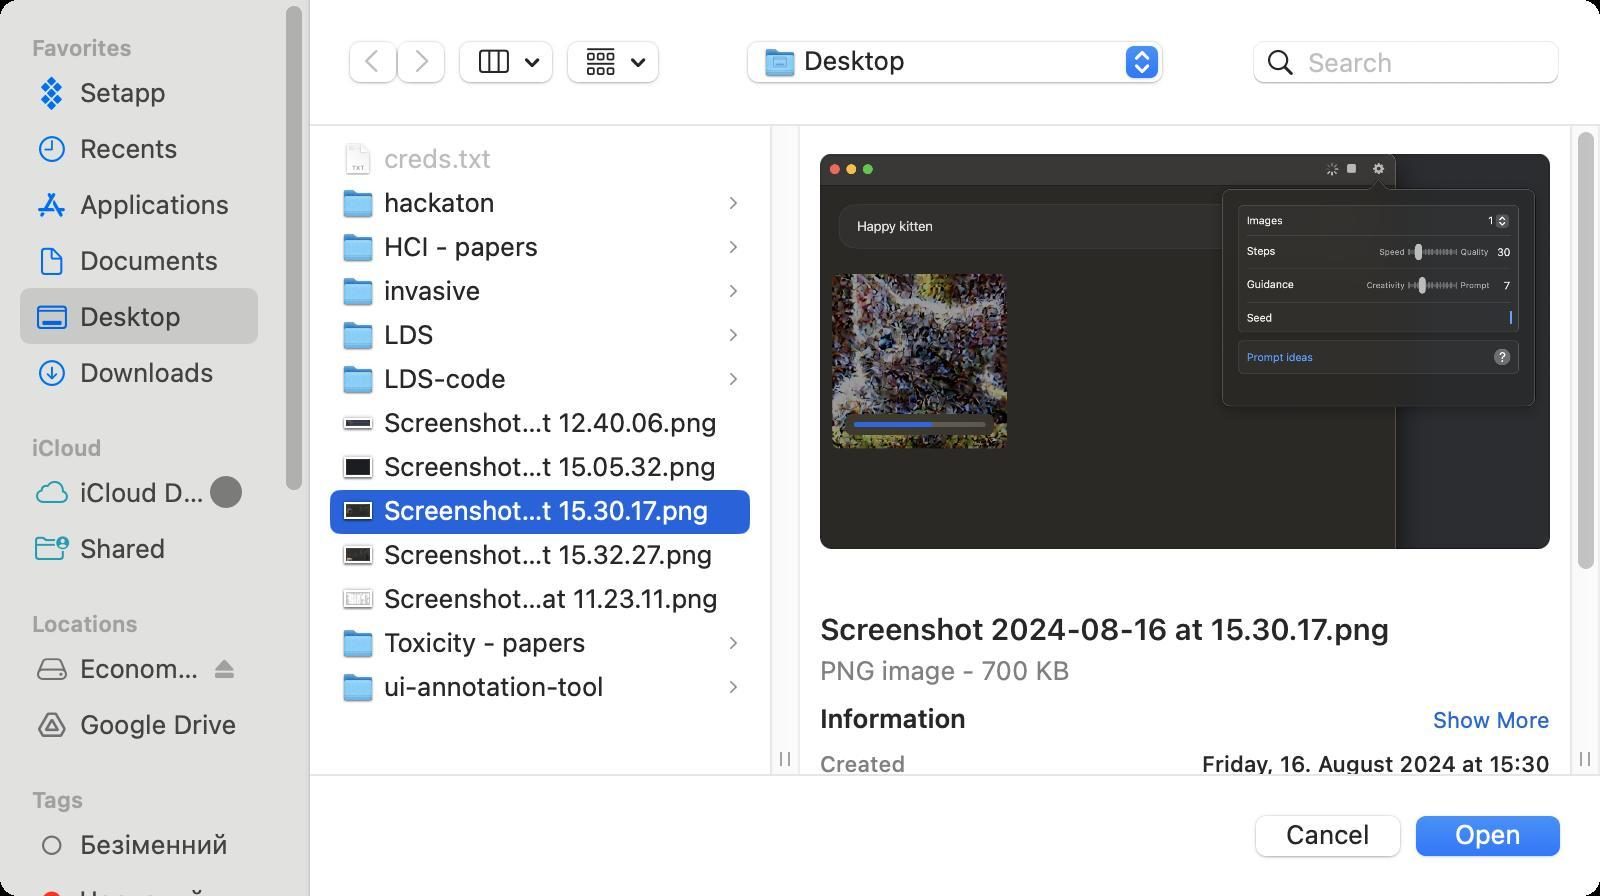
Accessibility tree:
{"name": "Open", "role": "AXWindow", "description": null, "role_description": "dialog", "value": null, "position": "464.00;175.00", "size": "800;448", "children": [{"name": null, "role": "AXSplitGroup", "description": null, "role_description": "split group", "value": null, "position": "0.00;0.00", "size": "800;448", "children": [{"name": null, "role": "AXScrollArea", "description": null, "role_description": "scroll area", "value": null, "position": "0.00;0.00", "size": "154;448", "children": [{"name": null, "role": "AXOutline", "description": "sidebar", "role_description": "outline", "value": null, "position": "0.00;0.00", "size": "139;814", "children": [{"name": null, "role": "AXRow", "description": null, "role_description": "outline row", "value": null, "position": "0.00;13.00", "size": "139;19", "children": [{"name": null, "role": "AXCell", "description": null, "role_description": "cell", "value": null, "position": "10.00;13.00", "size": "119;19", "children": [{"name": null, "role": "AXStaticText", "description": null, "role_description": "text", "value": "Favorites", "position": "14.00;13.00", "size": "123;19", "children": []}]}]}, {"name": null, "role": "AXRow", "description": null, "role_description": "outline row", "value": null, "position": "0.00;32.00", "size": "139;28", "children": [{"name": null, "role": "AXCell", "description": null, "role_description": "cell", "value": null, "position": "10.00;32.00", "size": "119;28", "children": [{"name": null, "role": "AXStaticText", "description": null, "role_description": "text", "value": "Setapp", "position": "38.00;38.00", "size": "85;16", "children": []}, {"name": null, "role": "AXImage", "description": "", "role_description": "image", "value": null, "position": "19.00;37.00", "size": "14;19", "children": []}]}]}, {"name": null, "role": "AXRow", "description": null, "role_description": "outline row", "value": null, "position": "0.00;60.00", "size": "139;28", "children": [{"name": null, "role": "AXCell", "description": null, "role_description": "cell", "value": null, "position": "10.00;60.00", "size": "119;28", "children": [{"name": null, "role": "AXStaticText", "description": null, "role_description": "text", "value": "Recents", "position": "38.00;66.00", "size": "85;16", "children": []}, {"name": null, "role": "AXImage", "description": "clock", "role_description": "image", "value": null, "position": "18.50;67.00", "size": "15;15", "children": []}]}]}, {"name": null, "role": "AXRow", "description": null, "role_description": "outline row", "value": null, "position": "0.00;88.00", "size": "139;28", "children": [{"name": null, "role": "AXCell", "description": null, "role_description": "cell", "value": null, "position": "10.00;88.00", "size": "119;28", "children": [{"name": null, "role": "AXStaticText", "description": null, "role_description": "text", "value": "Applications", "position": "38.00;94.00", "size": "85;16", "children": []}, {"name": null, "role": "AXImage", "description": "", "role_description": "image", "value": null, "position": "17.50;94.50", "size": "17;15", "children": []}]}]}, {"name": null, "role": "AXRow", "description": null, "role_description": "outline row", "value": null, "position": "0.00;116.00", "size": "139;28", "children": [{"name": null, "role": "AXCell", "description": null, "role_description": "cell", "value": null, "position": "10.00;116.00", "size": "119;28", "children": [{"name": null, "role": "AXStaticText", "description": null, "role_description": "text", "value": "Documents", "position": "38.00;122.00", "size": "85;16", "children": []}, {"name": null, "role": "AXImage", "description": "document", "role_description": "image", "value": null, "position": "19.00;122.50", "size": "14;16", "children": []}]}]}, {"name": null, "role": "AXRow", "description": null, "role_description": "outline row", "value": null, "position": "0.00;144.00", "size": "139;28", "children": [{"name": null, "role": "AXCell", "description": null, "role_description": "cell", "value": null, "position": "10.00;144.00", "size": "119;28", "children": [{"name": null, "role": "AXStaticText", "description": null, "role_description": "text", "value": "Desktop", "position": "38.00;150.00", "size": "85;16", "children": []}, {"name": null, "role": "AXImage", "description": "", "role_description": "image", "value": null, "position": "17.00;151.50", "size": "18;14", "children": []}]}]}, {"name": null, "role": "AXRow", "description": null, "role_description": "outline row", "value": null, "position": "0.00;172.00", "size": "139;28", "children": [{"name": null, "role": "AXCell", "description": null, "role_description": "cell", "value": null, "position": "10.00;172.00", "size": "119;28", "children": [{"name": null, "role": "AXStaticText", "description": null, "role_description": "text", "value": "Downloads", "position": "38.00;178.00", "size": "85;16", "children": []}, {"name": null, "role": "AXImage", "description": "Arrow Down Circle", "role_description": "image", "value": null, "position": "18.50;179.00", "size": "15;15", "children": []}]}]}, {"name": null, "role": "AXRow", "description": null, "role_description": "outline row", "value": null, "position": "0.00;213.00", "size": "139;19", "children": [{"name": null, "role": "AXCell", "description": null, "role_description": "cell", "value": null, "position": "10.00;213.00", "size": "119;19", "children": [{"name": null, "role": "AXStaticText", "description": null, "role_description": "text", "value": "iCloud", "position": "14.00;213.00", "size": "123;19", "children": []}]}]}, {"name": null, "role": "AXRow", "description": null, "role_description": "outline row", "value": null, "position": "0.00;232.00", "size": "139;28", "children": [{"name": null, "role": "AXCell", "description": null, "role_description": "cell", "value": null, "position": "10.00;232.00", "size": "119;28", "children": [{"name": null, "role": "AXStaticText", "description": null, "role_description": "text", "value": "iCloud Drive", "position": "38.00;238.00", "size": "66;16", "children": []}, {"name": null, "role": "AXImage", "description": "iCloud", "role_description": "image", "value": null, "position": "17.00;238.50", "size": "18;14", "children": []}, {"name": null, "role": "AXProgressIndicator", "description": null, "role_description": "progress indicator", "value": 0.9999880790710449, "position": "104.00;237.00", "size": "18;18", "children": []}]}]}, {"name": null, "role": "AXRow", "description": null, "role_description": "outline row", "value": null, "position": "0.00;260.00", "size": "139;28", "children": [{"name": null, "role": "AXCell", "description": null, "role_description": "cell", "value": null, "position": "10.00;260.00", "size": "119;28", "children": [{"name": null, "role": "AXStaticText", "description": null, "role_description": "text", "value": "Shared", "position": "38.00;266.00", "size": "85;16", "children": []}, {"name": null, "role": "AXImage", "description": "Shared Folder", "role_description": "image", "value": null, "position": "16.00;266.00", "size": "20;15", "children": []}]}]}, {"name": null, "role": "AXRow", "description": null, "role_description": "outline row", "value": null, "position": "0.00;301.00", "size": "139;19", "children": [{"name": null, "role": "AXCell", "description": null, "role_description": "cell", "value": null, "position": "10.00;301.00", "size": "119;19", "children": [{"name": null, "role": "AXStaticText", "description": null, "role_description": "text", "value": "Locations", "position": "14.00;301.00", "size": "123;19", "children": []}]}]}, {"name": null, "role": "AXRow", "description": null, "role_description": "outline row", "value": null, "position": "0.00;320.00", "size": "139;28", "children": [{"name": null, "role": "AXCell", "description": null, "role_description": "cell", "value": null, "position": "10.00;320.00", "size": "119;28", "children": [{"name": null, "role": "AXStaticText", "description": null, "role_description": "text", "value": "EconomixX", "position": "38.00;326.00", "size": "66;16", "children": []}, {"name": null, "role": "AXImage", "description": "", "role_description": "image", "value": null, "position": "17.00;328.00", "size": "18;13", "children": []}, {"name": "Eject", "role": "AXButton", "description": "eject", "role_description": "button", "value": null, "position": "106.00;328.00", "size": "13;12", "children": []}]}]}, {"name": null, "role": "AXRow", "description": null, "role_description": "outline row", "value": null, "position": "0.00;348.00", "size": "139;28", "children": [{"name": null, "role": "AXCell", "description": null, "role_description": "cell", "value": null, "position": "10.00;348.00", "size": "119;28", "children": [{"name": null, "role": "AXStaticText", "description": null, "role_description": "text", "value": "Google Drive", "position": "38.00;354.00", "size": "85;16", "children": []}, {"name": null, "role": "AXImage", "description": "", "role_description": "image", "value": null, "position": "17.50;354.50", "size": "17;15", "children": []}]}]}, {"name": null, "role": "AXRow", "description": null, "role_description": "outline row", "value": null, "position": "0.00;389.00", "size": "139;19", "children": [{"name": null, "role": "AXCell", "description": null, "role_description": "cell", "value": null, "position": "10.00;389.00", "size": "119;19", "children": [{"name": null, "role": "AXStaticText", "description": null, "role_description": "text", "value": "Tags", "position": "14.00;389.00", "size": "123;19", "children": []}]}]}, {"name": null, "role": "AXRow", "description": null, "role_description": "outline row", "value": null, "position": "0.00;408.00", "size": "139;28", "children": [{"name": null, "role": "AXCell", "description": null, "role_description": "cell", "value": null, "position": "10.00;408.00", "size": "119;28", "children": [{"name": null, "role": "AXStaticText", "description": null, "role_description": "text", "value": "Безіменний", "position": "38.00;414.00", "size": "85;16", "children": []}, {"name": null, "role": "AXImage", "description": "", "role_description": "image", "value": null, "position": "20.00;416.50", "size": "12;12", "children": []}]}]}, {"name": null, "role": "AXRow", "description": null, "role_description": "outline row", "value": null, "position": "0.00;436.00", "size": "139;28", "children": [{"name": null, "role": "AXCell", "description": null, "role_description": "cell", "value": null, "position": "10.00;436.00", "size": "119;28", "children": [{"name": null, "role": "AXStaticText", "description": null, "role_description": "text", "value": "Червоний", "position": "38.00;442.00", "size": "85;16", "children": []}, {"name": null, "role": "AXImage", "description": "", "role_description": "image", "value": null, "position": "20.00;444.50", "size": "12;12", "children": []}]}]}, {"name": null, "role": "AXRow", "description": null, "role_description": "outline row", "value": null, "position": "0.00;464.00", "size": "139;28", "children": [{"name": null, "role": "AXCell", "description": null, "role_description": "cell", "value": null, "position": "10.00;464.00", "size": "119;28", "children": [{"name": null, "role": "AXStaticText", "description": null, "role_description": "text", "value": "Оранжевий", "position": "38.00;470.00", "size": "85;16", "children": []}, {"name": null, "role": "AXImage", "description": "", "role_description": "image", "value": null, "position": "20.00;472.50", "size": "12;12", "children": []}]}]}, {"name": null, "role": "AXRow", "description": null, "role_description": "outline row", "value": null, "position": "0.00;492.00", "size": "139;28", "children": [{"name": null, "role": "AXCell", "description": null, "role_description": "cell", "value": null, "position": "10.00;492.00", "size": "119;28", "children": [{"name": null, "role": "AXStaticText", "description": null, "role_description": "text", "value": "Жовтий", "position": "38.00;498.00", "size": "85;16", "children": []}, {"name": null, "role": "AXImage", "description": "", "role_description": "image", "value": null, "position": "20.00;500.50", "size": "12;12", "children": []}]}]}, {"name": null, "role": "AXRow", "description": null, "role_description": "outline row", "value": null, "position": "0.00;520.00", "size": "139;28", "children": [{"name": null, "role": "AXCell", "description": null, "role_description": "cell", "value": null, "position": "10.00;520.00", "size": "119;28", "children": [{"name": null, "role": "AXStaticText", "description": null, "role_description": "text", "value": "Зелений", "position": "38.00;526.00", "size": "85;16", "children": []}, {"name": null, "role": "AXImage", "description": "", "role_description": "image", "value": null, "position": "20.00;528.50", "size": "12;12", "children": []}]}]}, {"name": null, "role": "AXRow", "description": null, "role_description": "outline row", "value": null, "position": "0.00;548.00", "size": "139;28", "children": [{"name": null, "role": "AXCell", "description": null, "role_description": "cell", "value": null, "position": "10.00;548.00", "size": "119;28", "children": [{"name": null, "role": "AXStaticText", "description": null, "role_description": "text", "value": "Синій", "position": "38.00;554.00", "size": "85;16", "children": []}, {"name": null, "role": "AXImage", "description": "", "role_description": "image", "value": null, "position": "20.00;556.50", "size": "12;12", "children": []}]}]}, {"name": null, "role": "AXRow", "description": null, "role_description": "outline row", "value": null, "position": "0.00;576.00", "size": "139;28", "children": [{"name": null, "role": "AXCell", "description": null, "role_description": "cell", "value": null, "position": "10.00;576.00", "size": "119;28", "children": [{"name": null, "role": "AXStaticText", "description": null, "role_description": "text", "value": "Бузковий", "position": "38.00;582.00", "size": "85;16", "children": []}, {"name": null, "role": "AXImage", "description": "", "role_description": "image", "value": null, "position": "20.00;584.50", "size": "12;12", "children": []}]}]}, {"name": null, "role": "AXRow", "description": null, "role_description": "outline row", "value": null, "position": "0.00;604.00", "size": "139;28", "children": [{"name": null, "role": "AXCell", "description": null, "role_description": "cell", "value": null, "position": "10.00;604.00", "size": "119;28", "children": [{"name": null, "role": "AXStaticText", "description": null, "role_description": "text", "value": "Jonas's", "position": "38.00;610.00", "size": "85;16", "children": []}, {"name": null, "role": "AXImage", "description": "", "role_description": "image", "value": null, "position": "20.00;612.50", "size": "12;12", "children": []}]}]}, {"name": null, "role": "AXRow", "description": null, "role_description": "outline row", "value": null, "position": "0.00;632.00", "size": "139;28", "children": [{"name": null, "role": "AXCell", "description": null, "role_description": "cell", "value": null, "position": "10.00;632.00", "size": "119;28", "children": [{"name": null, "role": "AXStaticText", "description": null, "role_description": "text", "value": "Сірий", "position": "38.00;638.00", "size": "85;16", "children": []}, {"name": null, "role": "AXImage", "description": "", "role_description": "image", "value": null, "position": "20.00;640.50", "size": "12;12", "children": []}]}]}, {"name": null, "role": "AXRow", "description": null, "role_description": "outline row", "value": null, "position": "0.00;660.00", "size": "139;28", "children": [{"name": null, "role": "AXCell", "description": null, "role_description": "cell", "value": null, "position": "10.00;660.00", "size": "119;28", "children": [{"name": null, "role": "AXStaticText", "description": null, "role_description": "text", "value": "Робочий", "position": "38.00;666.00", "size": "85;16", "children": []}, {"name": null, "role": "AXImage", "description": "", "role_description": "image", "value": null, "position": "20.00;668.50", "size": "12;12", "children": []}]}]}, {"name": null, "role": "AXRow", "description": null, "role_description": "outline row", "value": null, "position": "0.00;688.00", "size": "139;28", "children": [{"name": null, "role": "AXCell", "description": null, "role_description": "cell", "value": null, "position": "10.00;688.00", "size": "119;28", "children": [{"name": null, "role": "AXStaticText", "description": null, "role_description": "text", "value": "Домівка", "position": "38.00;694.00", "size": "85;16", "children": []}, {"name": null, "role": "AXImage", "description": "", "role_description": "image", "value": null, "position": "20.00;696.50", "size": "12;12", "children": []}]}]}, {"name": null, "role": "AXRow", "description": null, "role_description": "outline row", "value": null, "position": "0.00;716.00", "size": "139;28", "children": [{"name": null, "role": "AXCell", "description": null, "role_description": "cell", "value": null, "position": "10.00;716.00", "size": "119;28", "children": [{"name": null, "role": "AXStaticText", "description": null, "role_description": "text", "value": "Важливо", "position": "38.00;722.00", "size": "85;16", "children": []}, {"name": null, "role": "AXImage", "description": "", "role_description": "image", "value": null, "position": "20.00;724.50", "size": "12;12", "children": []}]}]}, {"name": null, "role": "AXRow", "description": null, "role_description": "outline row", "value": null, "position": "0.00;757.00", "size": "139;19", "children": [{"name": null, "role": "AXCell", "description": null, "role_description": "cell", "value": null, "position": "10.00;757.00", "size": "119;19", "children": [{"name": null, "role": "AXStaticText", "description": null, "role_description": "text", "value": "Media", "position": "14.00;757.00", "size": "123;19", "children": []}]}]}, {"name": null, "role": "AXRow", "description": null, "role_description": "outline row", "value": null, "position": "0.00;776.00", "size": "139;28", "children": [{"name": null, "role": "AXCell", "description": null, "role_description": "cell", "value": null, "position": "10.00;776.00", "size": "119;28", "children": [{"name": null, "role": "AXStaticText", "description": null, "role_description": "text", "value": "Photos", "position": "38.00;782.00", "size": "85;16", "children": []}, {"name": null, "role": "AXImage", "description": "camera", "role_description": "image", "value": null, "position": "16.50;782.50", "size": "19;15", "children": []}]}]}, {"name": null, "role": "AXColumn", "description": null, "role_description": "column", "value": null, "position": "10.00;0.00", "size": "119;814", "children": []}]}, {"name": null, "role": "AXScrollBar", "description": null, "role_description": "scroll bar", "value": 0.0, "position": "139.00;0.00", "size": "15;448", "children": [{"name": null, "role": "AXValueIndicator", "description": null, "role_description": "value indicator", "value": 0.0, "position": "139.00;2.00", "size": "15;244", "children": []}, {"name": null, "role": "AXButton", "description": null, "role_description": "increment arrow button", "value": null, "position": "139.00;0.00", "size": "0;0", "children": []}, {"name": null, "role": "AXButton", "description": null, "role_description": "decrement arrow button", "value": null, "position": "139.00;0.00", "size": "0;0", "children": []}, {"name": null, "role": "AXButton", "description": null, "role_description": "increment page button", "value": null, "position": "139.00;246.50", "size": "15;202", "children": []}, {"name": null, "role": "AXButton", "description": null, "role_description": "decrement page button", "value": null, "position": "139.00;0.00", "size": "15;2", "children": []}]}]}, {"name": null, "role": "AXSplitter", "description": null, "role_description": "splitter", "value": 154.0, "position": "154.00;0.00", "size": "1;448", "children": []}, {"name": null, "role": "AXSplitGroup", "description": null, "role_description": "split group", "value": null, "position": "155.00;0.00", "size": "645;448", "children": [{"name": null, "role": "AXBrowser", "description": "column view", "role_description": "browser", "value": null, "position": "155.00;0.00", "size": "645;448", "children": [{"name": null, "role": "AXScrollArea", "description": null, "role_description": "scroll area", "value": null, "position": "155.00;0.00", "size": "645;448", "children": [{"name": null, "role": "AXScrollArea", "description": null, "role_description": "scroll area", "value": null, "position": "155.00;63.00", "size": "245;324", "children": [{"name": null, "role": "AXList", "description": null, "role_description": "list", "value": null, "position": "155.00;63.00", "size": "230;324", "children": [{"name": null, "role": "AXGroup", "description": null, "role_description": "group", "value": null, "position": "171.00;68.00", "size": "192;23", "children": [{"name": null, "role": "AXImage", "description": null, "role_description": "image", "value": null, "position": "171.00;71.50", "size": "16;16", "children": []}, {"name": null, "role": "AXTextField", "description": null, "role_description": "text field", "value": "creds.txt", "position": "190.00;71.00", "size": "62;16", "children": []}]}, {"name": null, "role": "AXGroup", "description": null, "role_description": "group", "value": null, "position": "171.00;90.00", "size": "192;23", "children": [{"name": null, "role": "AXImage", "description": null, "role_description": "image", "value": null, "position": "171.00;93.50", "size": "16;16", "children": []}, {"name": null, "role": "AXTextField", "description": null, "role_description": "text field", "value": "hackaton", "position": "190.00;93.00", "size": "64;16", "children": []}]}, {"name": null, "role": "AXGroup", "description": null, "role_description": "group", "value": null, "position": "171.00;112.00", "size": "192;23", "children": [{"name": null, "role": "AXImage", "description": null, "role_description": "image", "value": null, "position": "171.00;115.50", "size": "16;16", "children": []}, {"name": null, "role": "AXTextField", "description": null, "role_description": "text field", "value": "HCI - papers", "position": "190.00;115.00", "size": "86;16", "children": []}]}, {"name": null, "role": "AXGroup", "description": null, "role_description": "group", "value": null, "position": "171.00;134.00", "size": "192;23", "children": [{"name": null, "role": "AXImage", "description": null, "role_description": "image", "value": null, "position": "171.00;137.50", "size": "16;16", "children": []}, {"name": null, "role": "AXTextField", "description": null, "role_description": "text field", "value": "invasive", "position": "190.00;137.00", "size": "57;16", "children": []}]}, {"name": null, "role": "AXGroup", "description": null, "role_description": "group", "value": null, "position": "171.00;156.00", "size": "192;23", "children": [{"name": null, "role": "AXImage", "description": null, "role_description": "image", "value": null, "position": "171.00;159.50", "size": "16;16", "children": []}, {"name": null, "role": "AXTextField", "description": null, "role_description": "text field", "value": "LDS", "position": "190.00;159.00", "size": "33;16", "children": []}]}, {"name": null, "role": "AXGroup", "description": null, "role_description": "group", "value": null, "position": "171.00;178.00", "size": "192;23", "children": [{"name": null, "role": "AXImage", "description": null, "role_description": "image", "value": null, "position": "171.00;181.50", "size": "16;16", "children": []}, {"name": null, "role": "AXTextField", "description": null, "role_description": "text field", "value": "LDS-code", "position": "190.00;181.00", "size": "70;16", "children": []}]}, {"name": null, "role": "AXGroup", "description": null, "role_description": "group", "value": null, "position": "171.00;200.00", "size": "192;23", "children": [{"name": null, "role": "AXImage", "description": null, "role_description": "image", "value": null, "position": "171.00;203.50", "size": "16;16", "children": []}, {"name": null, "role": "AXTextField", "description": null, "role_description": "text field", "value": "Screenshot 2024-08-16 at 12.40.06.png", "position": "190.00;203.00", "size": "172;16", "children": []}]}, {"name": null, "role": "AXGroup", "description": null, "role_description": "group", "value": null, "position": "171.00;222.00", "size": "192;23", "children": [{"name": null, "role": "AXImage", "description": null, "role_description": "image", "value": null, "position": "171.00;225.50", "size": "16;16", "children": []}, {"name": null, "role": "AXTextField", "description": null, "role_description": "text field", "value": "Screenshot 2024-08-16 at 15.05.32.png", "position": "190.00;225.00", "size": "172;16", "children": []}]}, {"name": null, "role": "AXGroup", "description": null, "role_description": "group", "value": null, "position": "171.00;244.00", "size": "192;23", "children": [{"name": null, "role": "AXImage", "description": null, "role_description": "image", "value": null, "position": "171.00;247.50", "size": "16;16", "children": []}, {"name": null, "role": "AXTextField", "description": null, "role_description": "text field", "value": "Screenshot 2024-08-16 at 15.30.17.png", "position": "190.00;247.00", "size": "172;16", "children": []}]}, {"name": null, "role": "AXGroup", "description": null, "role_description": "group", "value": null, "position": "171.00;266.00", "size": "192;23", "children": [{"name": null, "role": "AXImage", "description": null, "role_description": "image", "value": null, "position": "171.00;269.50", "size": "16;16", "children": []}, {"name": null, "role": "AXTextField", "description": null, "role_description": "text field", "value": "Screenshot 2024-08-16 at 15.32.27.png", "position": "190.00;269.00", "size": "172;16", "children": []}]}, {"name": null, "role": "AXGroup", "description": null, "role_description": "group", "value": null, "position": "171.00;288.00", "size": "192;23", "children": [{"name": null, "role": "AXImage", "description": null, "role_description": "image", "value": null, "position": "171.00;291.50", "size": "16;16", "children": []}, {"name": null, "role": "AXTextField", "description": null, "role_description": "text field", "value": "Screenshot 2024-08-20 at 11.23.11.png", "position": "190.00;291.00", "size": "172;16", "children": []}]}, {"name": null, "role": "AXGroup", "description": null, "role_description": "group", "value": null, "position": "171.00;310.00", "size": "192;23", "children": [{"name": null, "role": "AXImage", "description": null, "role_description": "image", "value": null, "position": "171.00;313.50", "size": "16;16", "children": []}, {"name": null, "role": "AXTextField", "description": null, "role_description": "text field", "value": "Toxicity - papers", "position": "190.00;313.00", "size": "109;16", "children": []}]}, {"name": null, "role": "AXGroup", "description": null, "role_description": "group", "value": null, "position": "171.00;332.00", "size": "192;23", "children": [{"name": null, "role": "AXImage", "description": null, "role_description": "image", "value": null, "position": "171.00;335.50", "size": "16;16", "children": []}, {"name": null, "role": "AXTextField", "description": null, "role_description": "text field", "value": "ui-annotation-tool", "position": "190.00;335.00", "size": "118;16", "children": []}]}]}, {"name": null, "role": "AXScrollBar", "description": null, "role_description": "scroll bar", "value": 0.0, "position": "385.00;63.00", "size": "15;309", "children": []}]}, {"name": null, "role": "AXScrollArea", "description": null, "role_description": "scroll area", "value": null, "position": "400.00;63.00", "size": "400;324", "children": [{"name": null, "role": "AXScrollArea", "description": "Preview of Screenshot 2024-08-16 at 15.30.17.png", "role_description": "scroll area", "value": null, "position": "410.00;73.00", "size": "365;205", "children": []}, {"name": null, "role": "AXStaticText", "description": null, "role_description": "text", "value": "Screenshot 2024-08-16 at 15.30.17.png", "position": "410.00;304.00", "size": "365;20", "children": []}, {"name": null, "role": "AXStaticText", "description": null, "role_description": "text", "value": "PNG image - 700 KB", "position": "408.00;327.00", "size": "369;16", "children": []}, {"name": null, "role": "AXStaticText", "description": null, "role_description": "text", "value": "Information", "position": "408.00;351.00", "size": "78;16", "children": []}, {"name": "Show_More", "role": "AXCheckBox", "description": null, "role_description": "toggle button", "value": 0, "position": "712.00;353.00", "size": "63;14", "children": []}, {"name": null, "role": "AXStaticText", "description": null, "role_description": "text", "value": "Created", "position": "408.00;375.00", "size": "47;14", "children": []}, {"name": null, "role": "AXStaticText", "description": null, "role_description": "text", "value": "Friday, 16. August 2024 at 15:30", "position": "459.00;375.00", "size": "318;14", "children": []}, {"name": null, "role": "AXStaticText", "description": null, "role_description": "text", "value": "Modified", "position": "408.00;398.00", "size": "52;14", "children": []}, {"name": null, "role": "AXStaticText", "description": null, "role_description": "text", "value": "Friday, 16. August 2024 at 15:30", "position": "463.50;398.00", "size": "314;14", "children": []}, {"name": null, "role": "AXStaticText", "description": null, "role_description": "text", "value": "Last opened", "position": "408.00;421.00", "size": "70;14", "children": []}, {"name": null, "role": "AXStaticText", "description": null, "role_description": "text", "value": "Friday, 16. August 2024 at 15:30", "position": "482.50;421.00", "size": "294;14", "children": []}, {"name": null, "role": "AXStaticText", "description": null, "role_description": "text", "value": "Dimensions", "position": "408.00;444.00", "size": "66;14", "children": []}, {"name": null, "role": "AXStaticText", "description": null, "role_description": "text", "value": "1772 × 960", "position": "478.50;444.00", "size": "298;14", "children": []}, {"name": null, "role": "AXStaticText", "description": null, "role_description": "text", "value": "Resolution", "position": "408.00;467.00", "size": "61;14", "children": []}, {"name": null, "role": "AXStaticText", "description": null, "role_description": "text", "value": "144 × 144", "position": "473.00;467.00", "size": "304;14", "children": []}, {"name": null, "role": "AXStaticText", "description": null, "role_description": "text", "value": "Tags", "position": "408.00;497.00", "size": "34;16", "children": []}, {"name": null, "role": "AXScrollArea", "description": null, "role_description": "scroll area", "value": null, "position": "410.00;519.00", "size": "365;35", "children": [{"name": null, "role": "AXTextField", "description": "tag editor", "role_description": "text field", "value": null, "position": "408.00;519.00", "size": "369;35", "children": []}]}, {"name": null, "role": "AXScrollBar", "description": null, "role_description": "scroll bar", "value": 0.0, "position": "785.00;63.00", "size": "15;309", "children": [{"name": null, "role": "AXValueIndicator", "description": null, "role_description": "value indicator", "value": 0.0, "position": "785.00;65.00", "size": "15;220", "children": []}, {"name": null, "role": "AXButton", "description": null, "role_description": "increment arrow button", "value": null, "position": "785.00;63.00", "size": "0;0", "children": []}, {"name": null, "role": "AXButton", "description": null, "role_description": "decrement arrow button", "value": null, "position": "785.00;63.00", "size": "0;0", "children": []}, {"name": null, "role": "AXButton", "description": null, "role_description": "increment page button", "value": null, "position": "785.00;286.00", "size": "15;86", "children": []}, {"name": null, "role": "AXButton", "description": null, "role_description": "decrement page button", "value": null, "position": "785.00;63.00", "size": "15;2", "children": []}]}]}]}]}]}]}, {"name": null, "role": "AXGroup", "description": null, "role_description": "group", "value": null, "position": "172.00;19.00", "size": "53;24", "children": [{"name": null, "role": "AXButton", "description": "back", "role_description": "button", "value": null, "position": "172.00;19.00", "size": "27;24", "children": []}, {"name": null, "role": "AXButton", "description": "forward", "role_description": "button", "value": null, "position": "199.00;19.00", "size": "26;24", "children": []}]}, {"name": "", "role": "AXMenuButton", "description": "column view", "role_description": "menu button", "value": null, "position": "227.00;20.00", "size": "53;25", "children": []}, {"name": "", "role": "AXMenuButton", "description": "", "role_description": "menu button", "value": null, "position": "281.00;20.00", "size": "52;25", "children": []}, {"name": "Where:", "role": "AXPopUpButton", "description": null, "role_description": "pop up button", "value": "Desktop", "position": "371.00;20.00", "size": "214;25", "children": []}, {"name": null, "role": "AXTextField", "description": null, "role_description": "search text field", "value": null, "position": "626.00;20.00", "size": "154;22", "children": [{"name": "", "role": "AXButton", "description": "search", "role_description": "button", "value": null, "position": "628.00;20.00", "size": "25;22", "children": []}]}, {"name": "Cancel", "role": "AXButton", "description": null, "role_description": "button", "value": null, "position": "621.00;403.00", "size": "86;32", "children": []}, {"name": "Open", "role": "AXButton", "description": null, "role_description": "button", "value": null, "position": "701.00;403.00", "size": "86;32", "children": []}]}